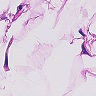
Metastatic tissue present: no